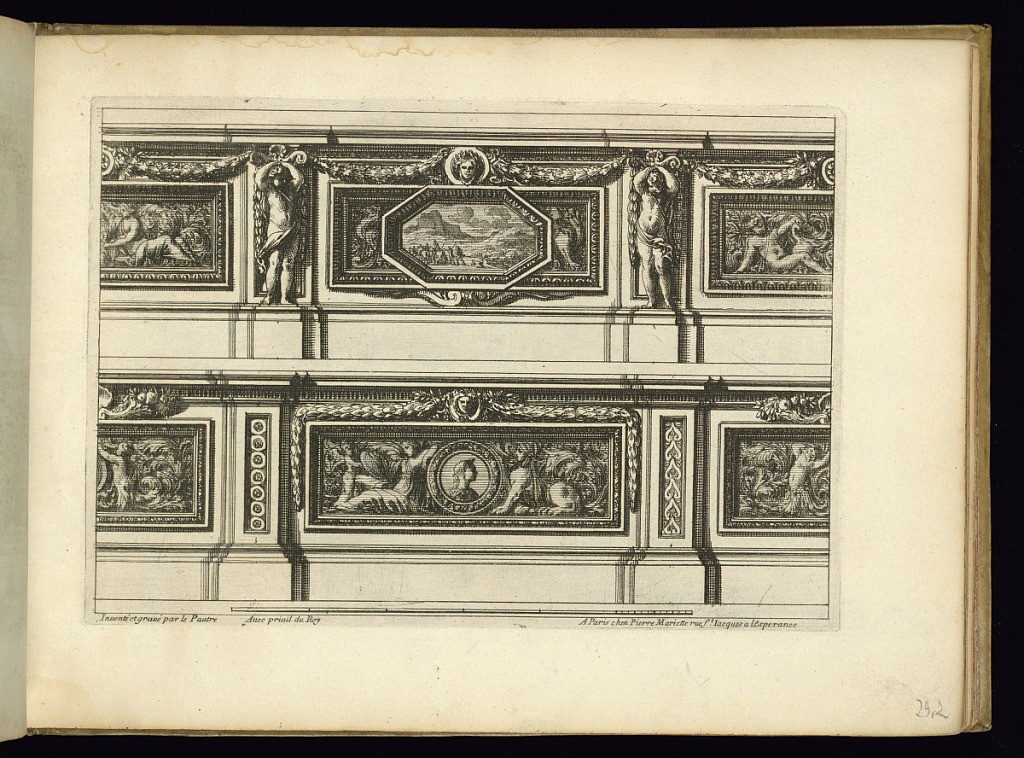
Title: Two Paneling Designs
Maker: Jean Le Pautre, French, 1618–1682
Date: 1657–82
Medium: Etching on laid paper
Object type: Print
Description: Two levels of ornately carved paneling, possibly dado paneling, one above the other featuring a landscape, and a profile portrait, mascarons (masks, festoons of leaves, putti, scrolling leaves (rinceaux), acanthus leaves, and moldings. The plate is signed.